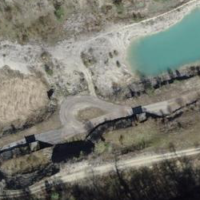
EUNIS habitat code: 56
Species observed at this site:
Salamandra salamandra
Tettigonia viridissima
Oecanthus pellucens